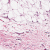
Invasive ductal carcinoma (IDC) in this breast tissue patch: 0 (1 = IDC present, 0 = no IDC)